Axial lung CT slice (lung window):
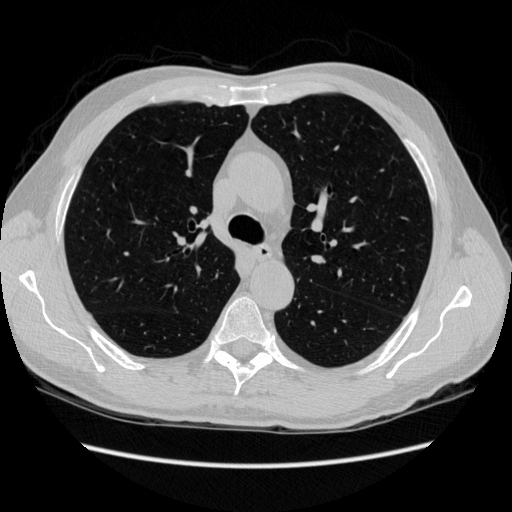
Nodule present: no